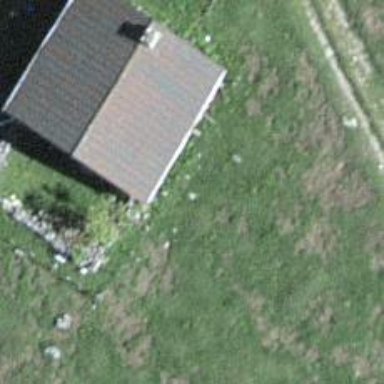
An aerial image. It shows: Hut.